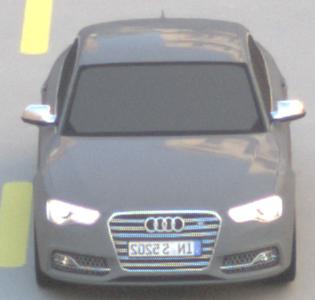
Make: Audi
Model: S5
Detailed model: F5
Model produced from: 2016
Model produced until: 2019
Doors: 2
Color: gray
Road condition: dry road
Daytime: morning or afternoon
Contrast: low contrast